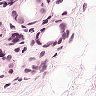
Metastatic tissue present: no